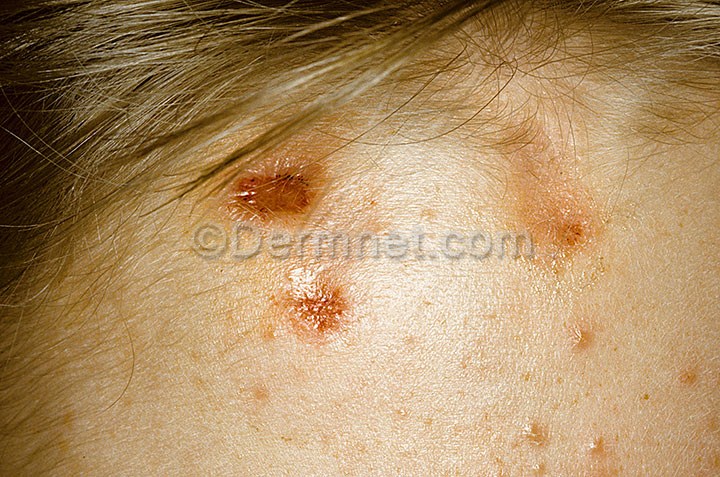
Disease: Eczema Photos